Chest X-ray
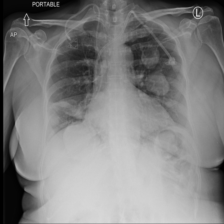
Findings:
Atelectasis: positive
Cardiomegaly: negative
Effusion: negative
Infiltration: negative
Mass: negative
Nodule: negative
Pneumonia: negative
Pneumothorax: negative
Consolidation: negative
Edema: negative
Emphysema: negative
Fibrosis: negative
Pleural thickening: negative
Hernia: negative